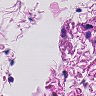
Metastatic tissue present: no